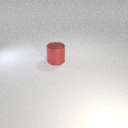
large red metal cylinder